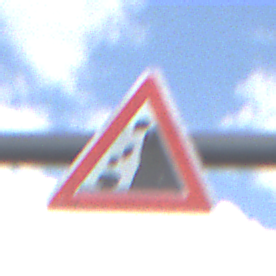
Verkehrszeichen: SteinschlagRechts
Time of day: Midday
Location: Outdoor (Nature)
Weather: PartlyCloudy
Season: NotSpecified
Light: Natural